Question: I have the following code which disables the current date by setting minDate to current date + 1:
'''
var today = new Date();
var tomorrow = new Date();
tomorrow.setDate(today.getDate() + 1);
$("#minDate").datepicker({
showOn: "none",
minDate: tomorrow,
dateFormat: "DD dd-mm-yy",
onSelect: function(dateText) {
minDateChange;
},
inputOffsetX: 5,
});
'''

The problem is that I want to disable the current date, but still keep it highlighted (Blue border around the date) in the calendar.
Is there a native way to do this using the datepicker or do I have to create a highlight script myself?
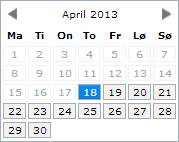
Answer: The datepicker has a class on todays date called "ui-datepicker-today", so I simply added a class to that:
'''
$(".ui-datepicker-today span").addClass("ui-state-hover")
'''